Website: lowes
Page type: customer-info-address
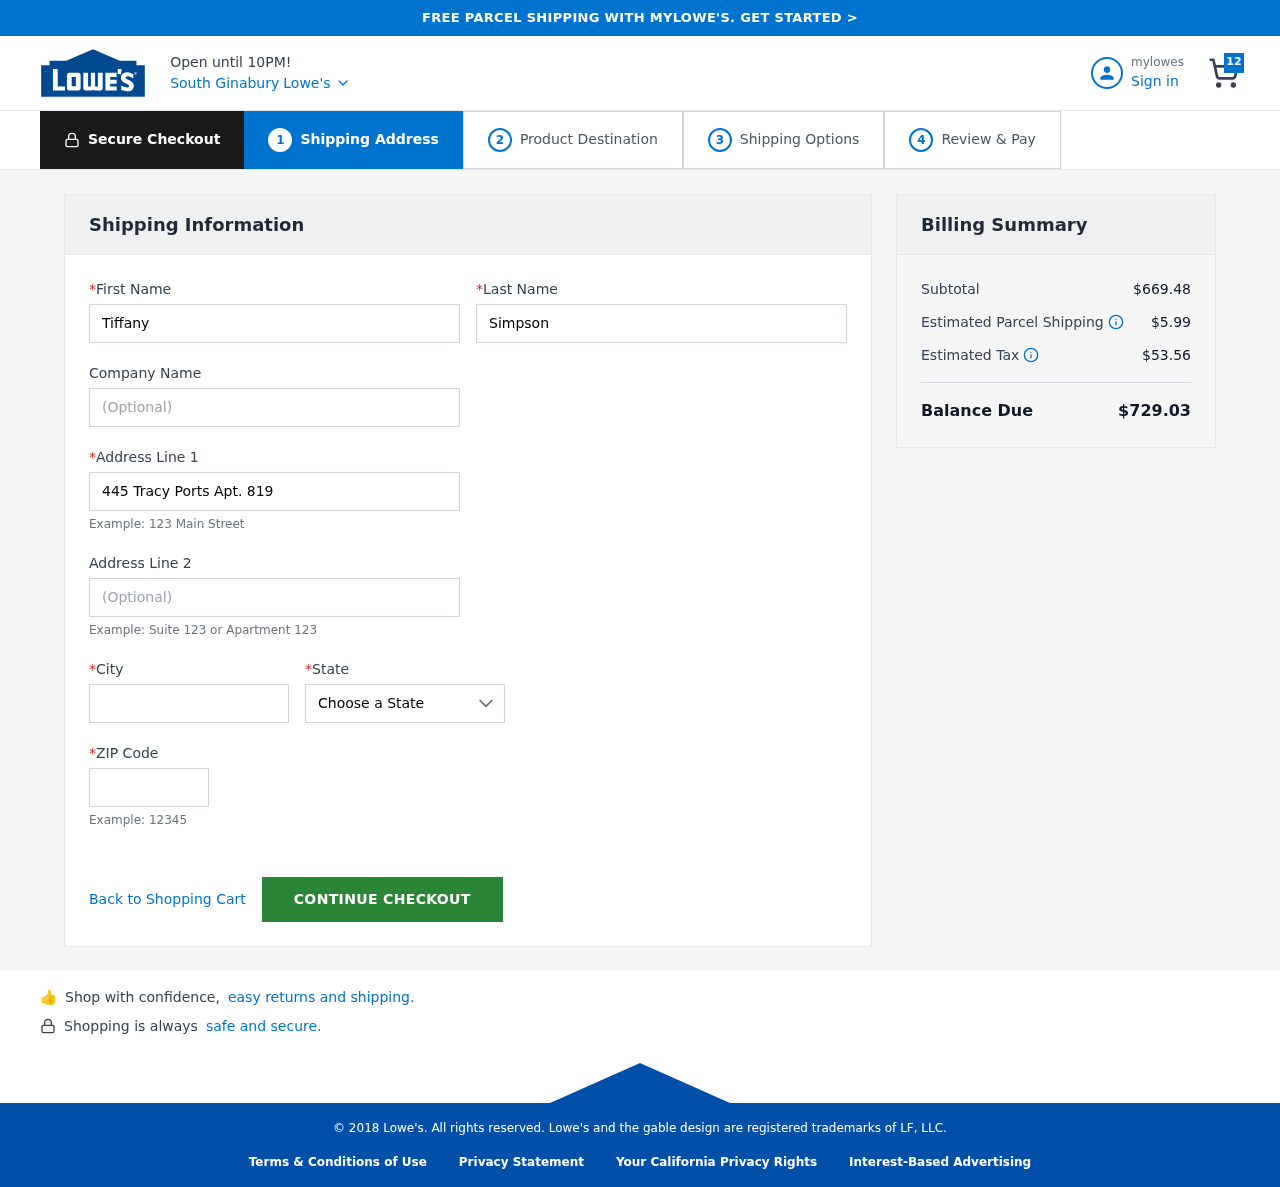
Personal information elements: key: PII_CITY
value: South Ginabury
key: PII_FIRSTNAME
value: Tiffany
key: PII_LASTNAME
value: Simpson
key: PII_POSTCODE
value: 28361
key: PII_STATE
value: MP
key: PII_STREET
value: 445 Tracy Ports Apt. 819
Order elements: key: ORDER_NUM_ITEMS
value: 12
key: ORDER_SUBTOTAL
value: $669.48
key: ORDER_SHIPPING_COST
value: $5.99
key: ORDER_TAX
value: $53.56
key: ORDER_TOTAL
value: $729.03